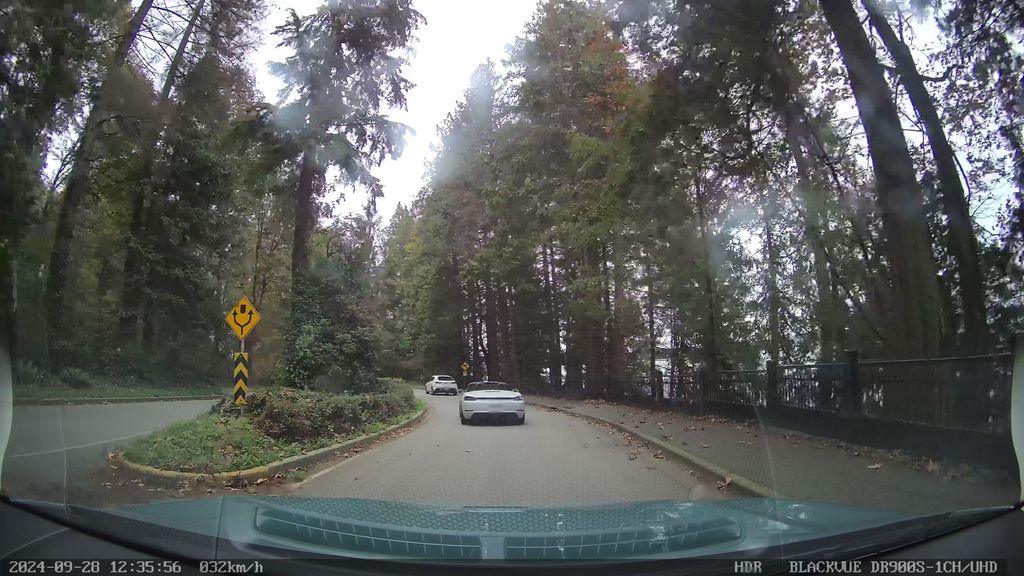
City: vancouver